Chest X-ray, PA view. Patient: 57 years old, sex M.
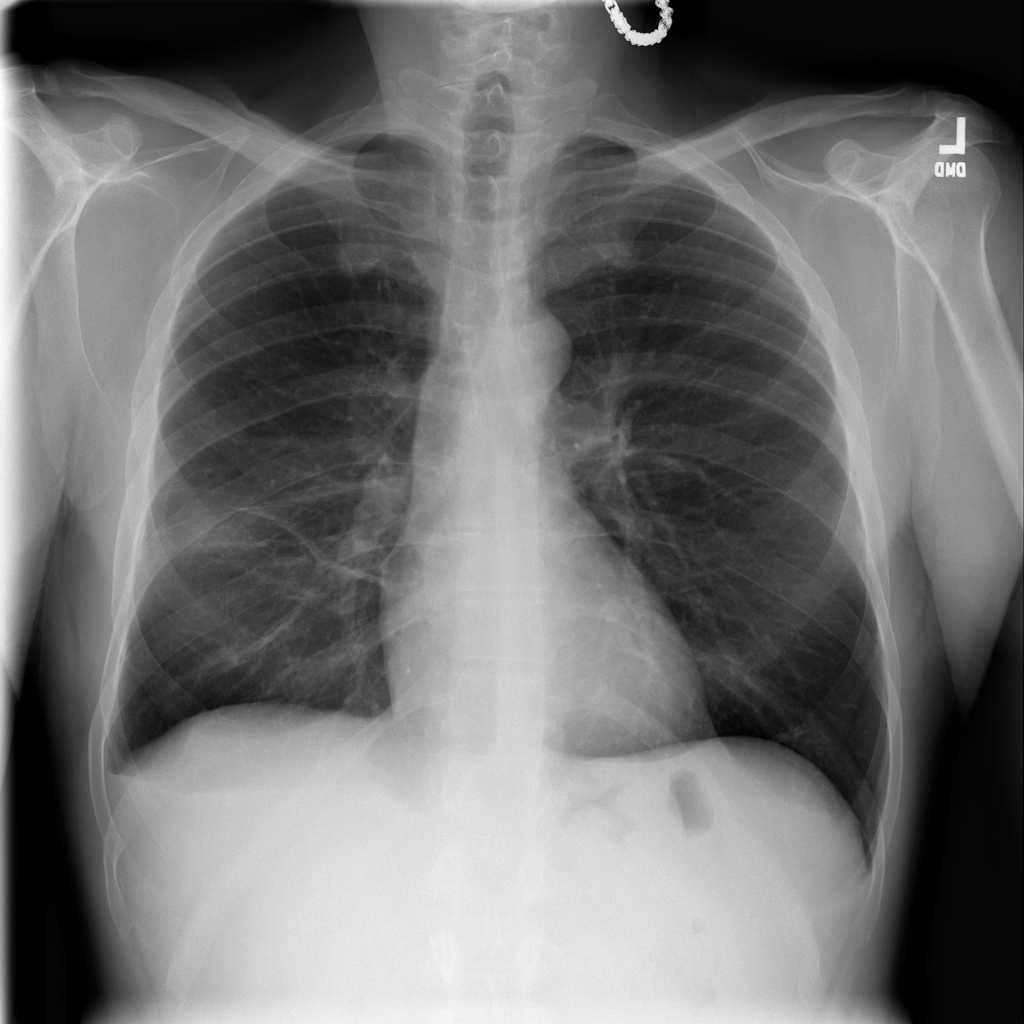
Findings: No Finding